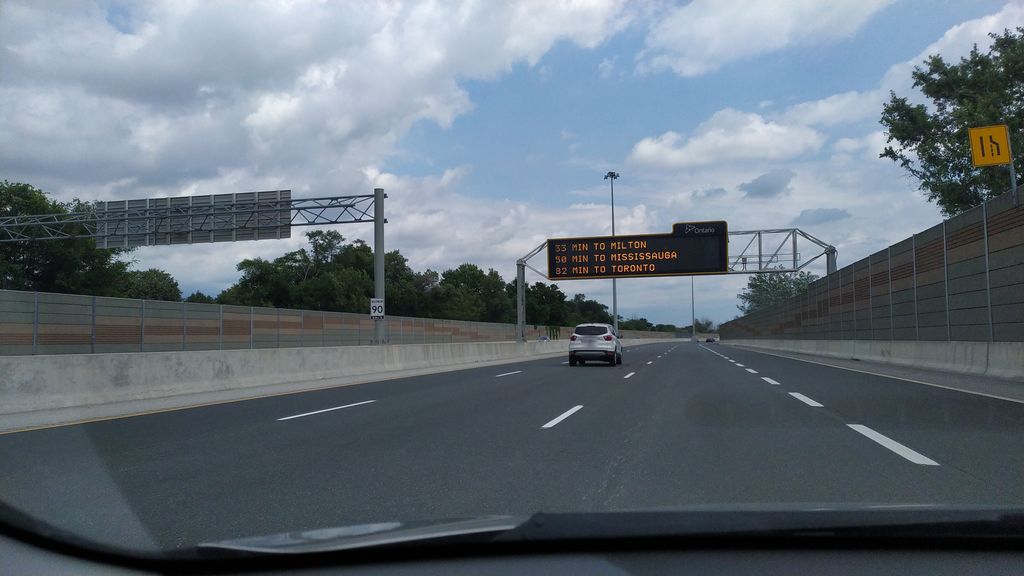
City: kitchener-waterloo